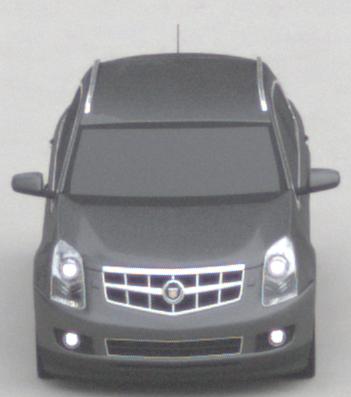
Make: Cadillac
Model: SRX 3.0 V6
Detailed model: SRX (II)
Model produced from: 2010/12
Model produced until: 2012/01
Doors: 5
Color: gray
Road condition: dry road
Daytime: morning or afternoon
Contrast: low contrast